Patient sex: M
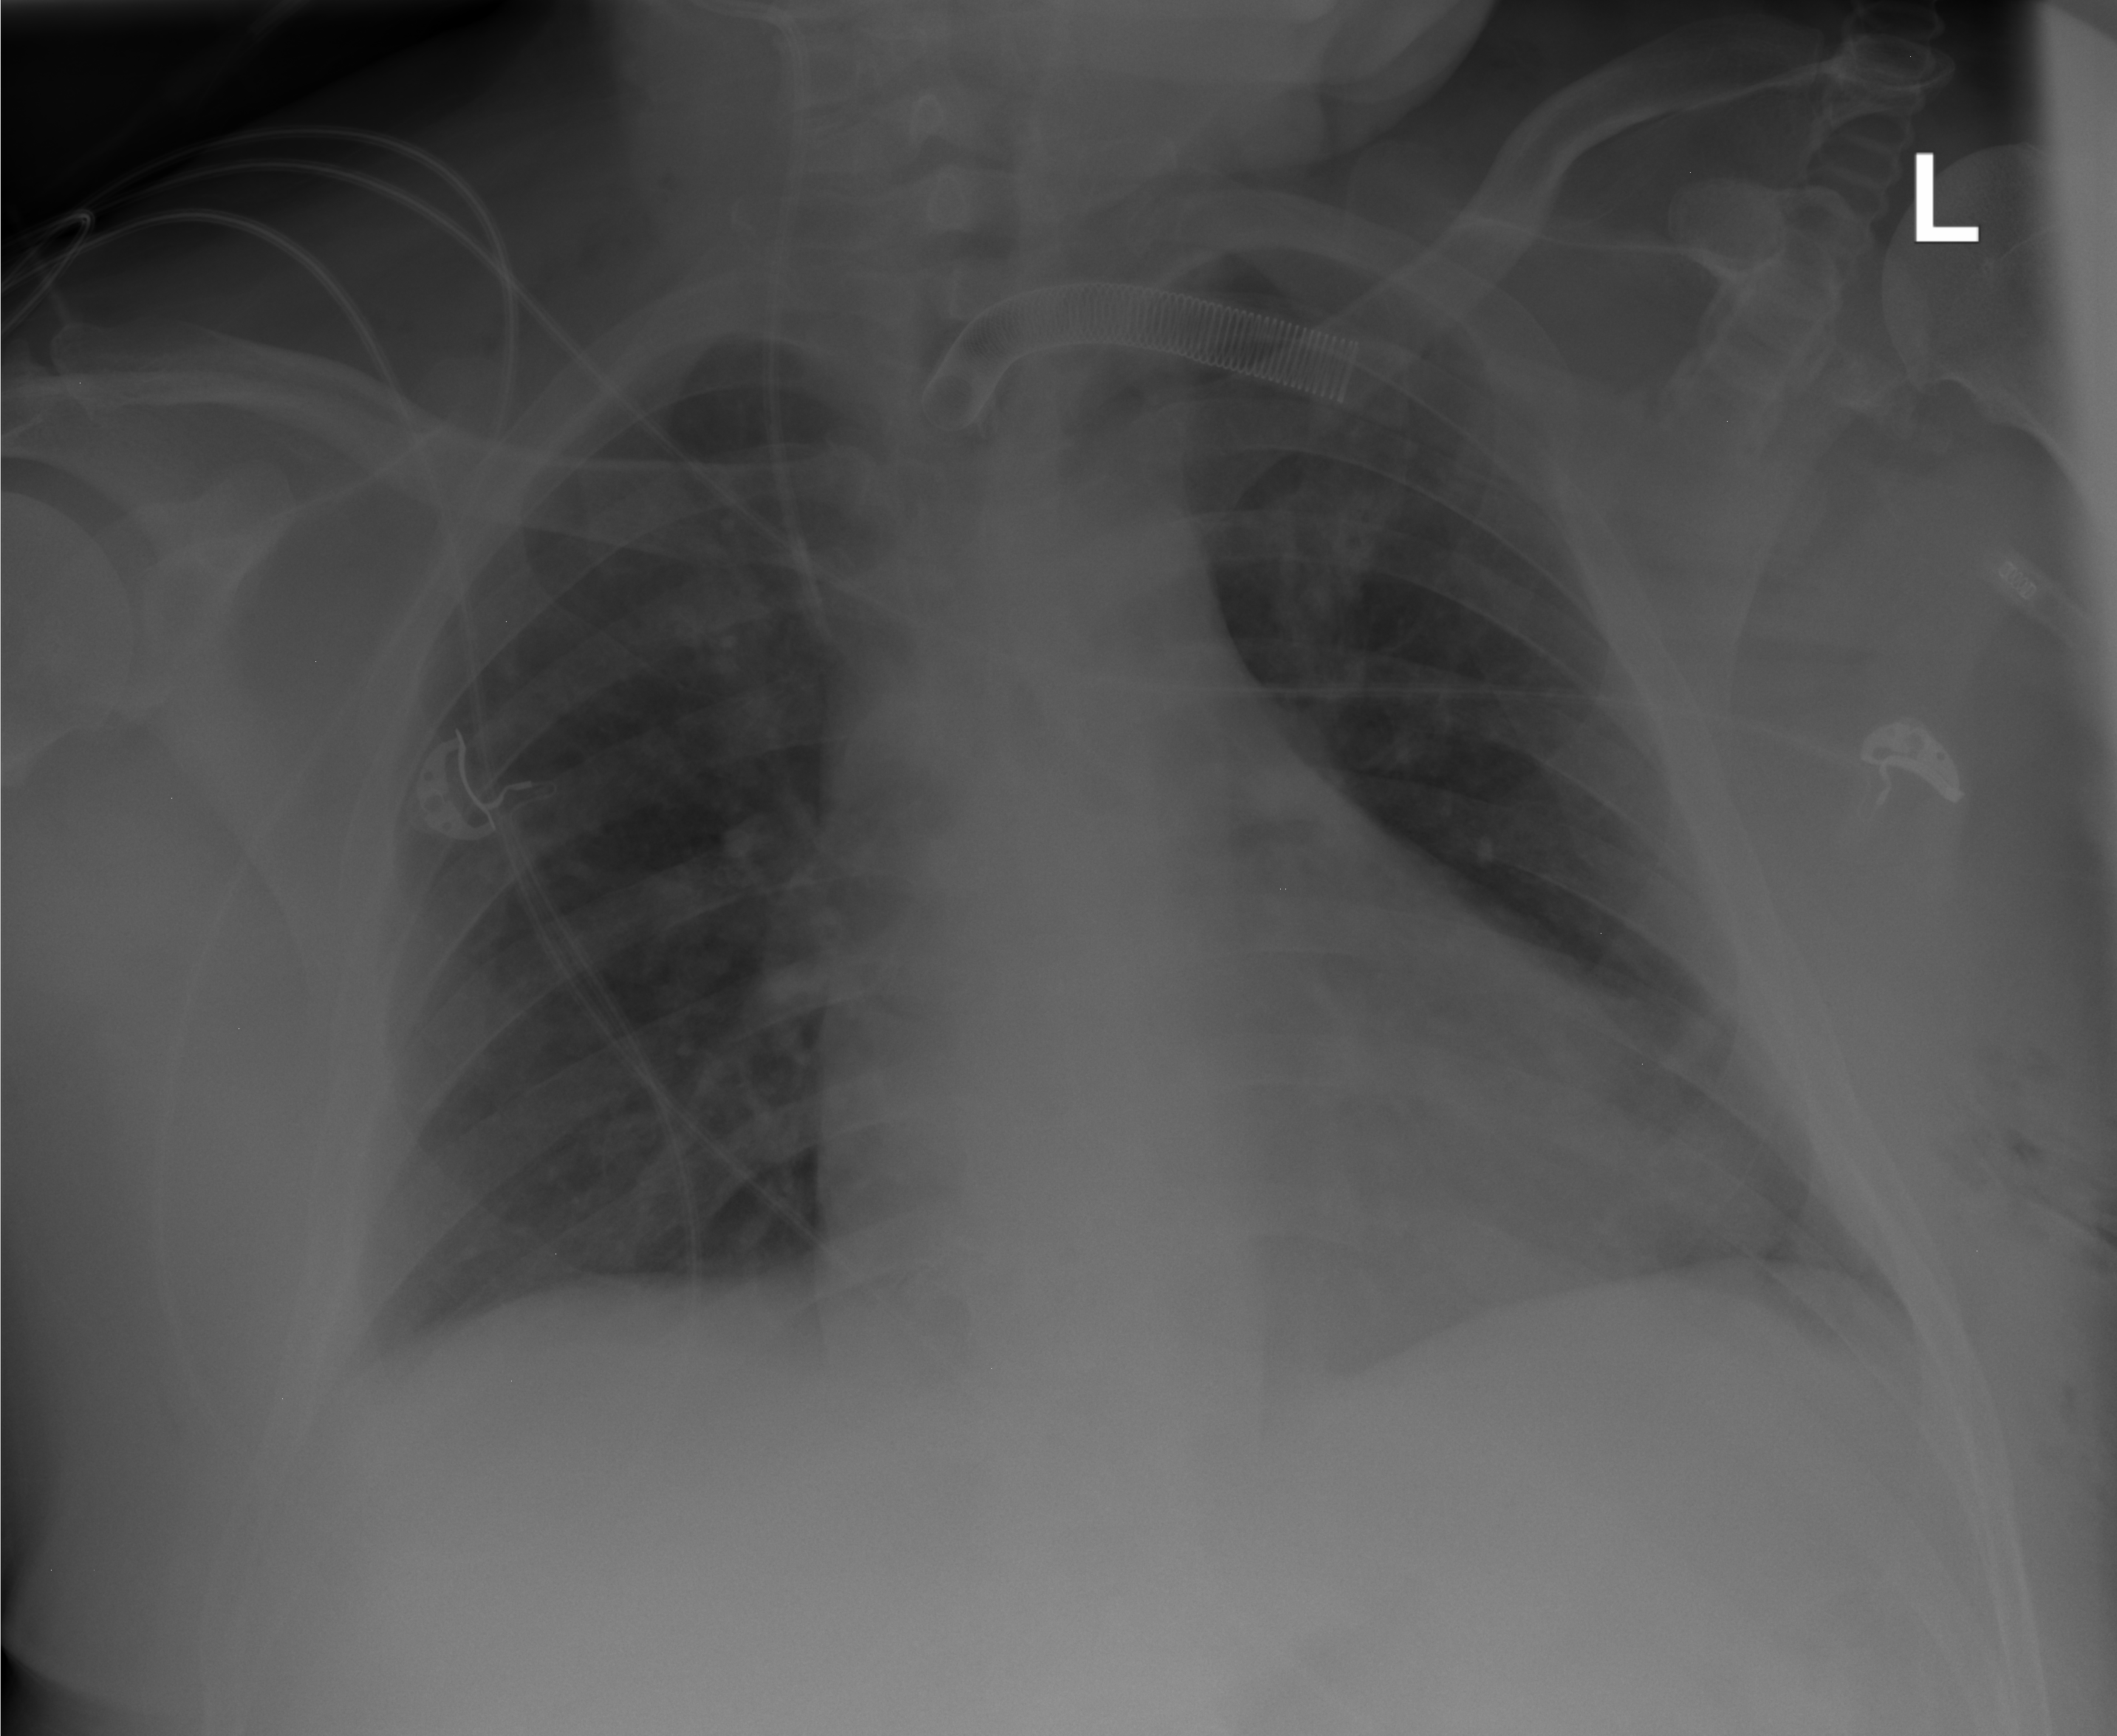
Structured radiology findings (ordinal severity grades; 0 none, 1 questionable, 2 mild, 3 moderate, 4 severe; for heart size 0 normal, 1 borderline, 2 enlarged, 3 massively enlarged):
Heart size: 2
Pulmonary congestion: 2
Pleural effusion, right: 1
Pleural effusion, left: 1
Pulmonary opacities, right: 1
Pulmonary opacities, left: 0
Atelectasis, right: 1
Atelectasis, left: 1